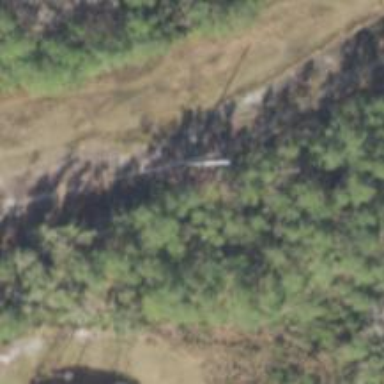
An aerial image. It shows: Power pole.